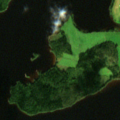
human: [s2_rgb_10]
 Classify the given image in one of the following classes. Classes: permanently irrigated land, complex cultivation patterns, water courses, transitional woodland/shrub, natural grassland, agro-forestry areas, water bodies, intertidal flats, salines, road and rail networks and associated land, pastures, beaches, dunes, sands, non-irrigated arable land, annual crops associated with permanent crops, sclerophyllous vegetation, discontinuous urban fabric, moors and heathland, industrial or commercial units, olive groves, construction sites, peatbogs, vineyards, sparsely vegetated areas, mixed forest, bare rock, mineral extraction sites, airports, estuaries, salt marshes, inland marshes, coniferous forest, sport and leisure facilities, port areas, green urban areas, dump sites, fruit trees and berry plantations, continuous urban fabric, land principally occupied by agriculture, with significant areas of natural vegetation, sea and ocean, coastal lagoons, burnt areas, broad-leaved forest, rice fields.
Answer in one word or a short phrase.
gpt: non-irrigated arable land, mixed forest, water bodies